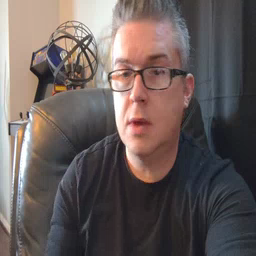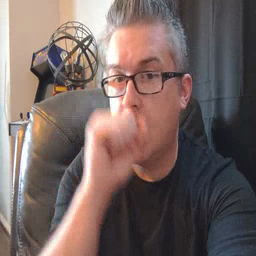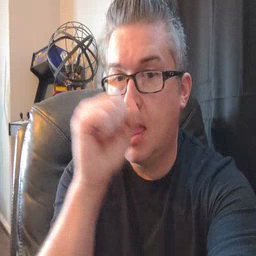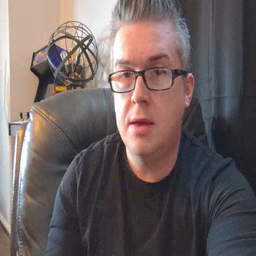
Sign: icecream